Question: iam use mvc5.2 and stimulsoft 2014.3 when run this see error:
Description: An unhandled exception occurred during the execution of the current web request. Please review the stack trace for more information about the error and where it originated in the code.
Exception Details: System.ArgumentNullException: Value cannot be null.
Parameter name: key
> Source Error:Line 7: Line 8:
@Html.Stimulsoft().RenderMvcViewerScripts() Line 9:
@Html.Stimulsoft().StiMvcViewer("MyViewr", new StiMvcViewerOptions()
Line 10: { Line 11: ActionGetReportSnapshot =
"FromLoadFileReport",
'''
@Html.Stimulsoft().StiMvcViewer("MyViewr", new StiMvcViewerOptions()
{
ActionGetReportSnapshot = "FromLoadFileReport",
ActionViewerEvent = "ViewerEvent",
Width = Unit.Percentage(100)
//Theme = StiTheme.Office2007Black,
//ActionPrintReport = "PrintReport",
//ActionExportReport = "ExportReport",
//ToolbarBackgroundColor = System.Drawing.Color.Silver
StiReport report = new StiReport();
string Path = Server.MapPath("~" + ("/Web/Areas/RepUser/HistoryJob.mrt"));
report.Load(Path);
report.Compile();
return StiMvcViewer.GetReportSnapshotResult(HttpContext, report);
'''

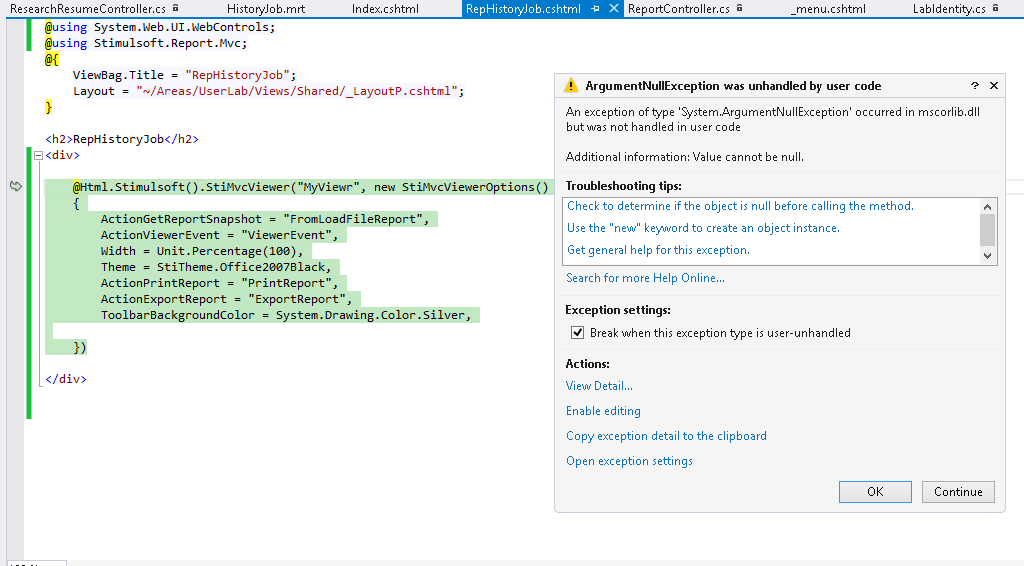
Answer: You should add next section in Web.config file:
'''
<runtime>
<assemblyBinding xmlns="urn:schemas-microsoft-com:asm.v1">
<dependentAssembly>
<assemblyIdentity name="System.Web.Mvc" publicKeyToken="31bf3856ad364e35" />
<bindingRedirect oldVersion="1.0.0.0-2.0.0.0" newVersion="3.0.0.1" />
</dependentAssembly>
</assemblyBinding>
</runtime>
'''